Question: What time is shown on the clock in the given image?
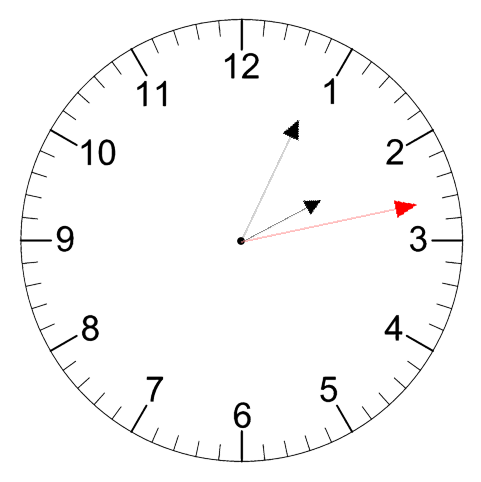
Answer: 02:04:13